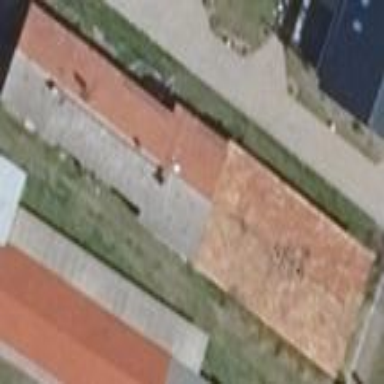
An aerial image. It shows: Building with gabled roof oriented along its structure. The roof is painted red.